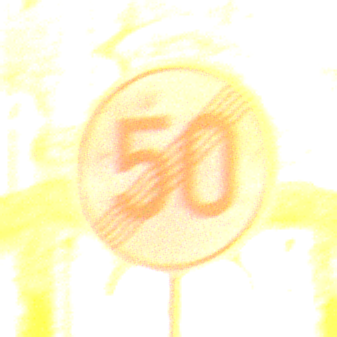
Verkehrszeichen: EndeGeschwindigkeit50
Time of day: Night
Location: Outdoor (Suburban)
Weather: PartlyCloudy
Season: NotSpecified
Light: Artificial